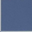
Piece: xx